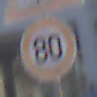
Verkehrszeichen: Geschwindigkeit80
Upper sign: KinderLinks
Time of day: MorningAfternoon
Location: Outdoor (Urban)
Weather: Clear
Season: NotSpecified
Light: Natural